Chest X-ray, PA view. Patient: 35 years old, sex F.
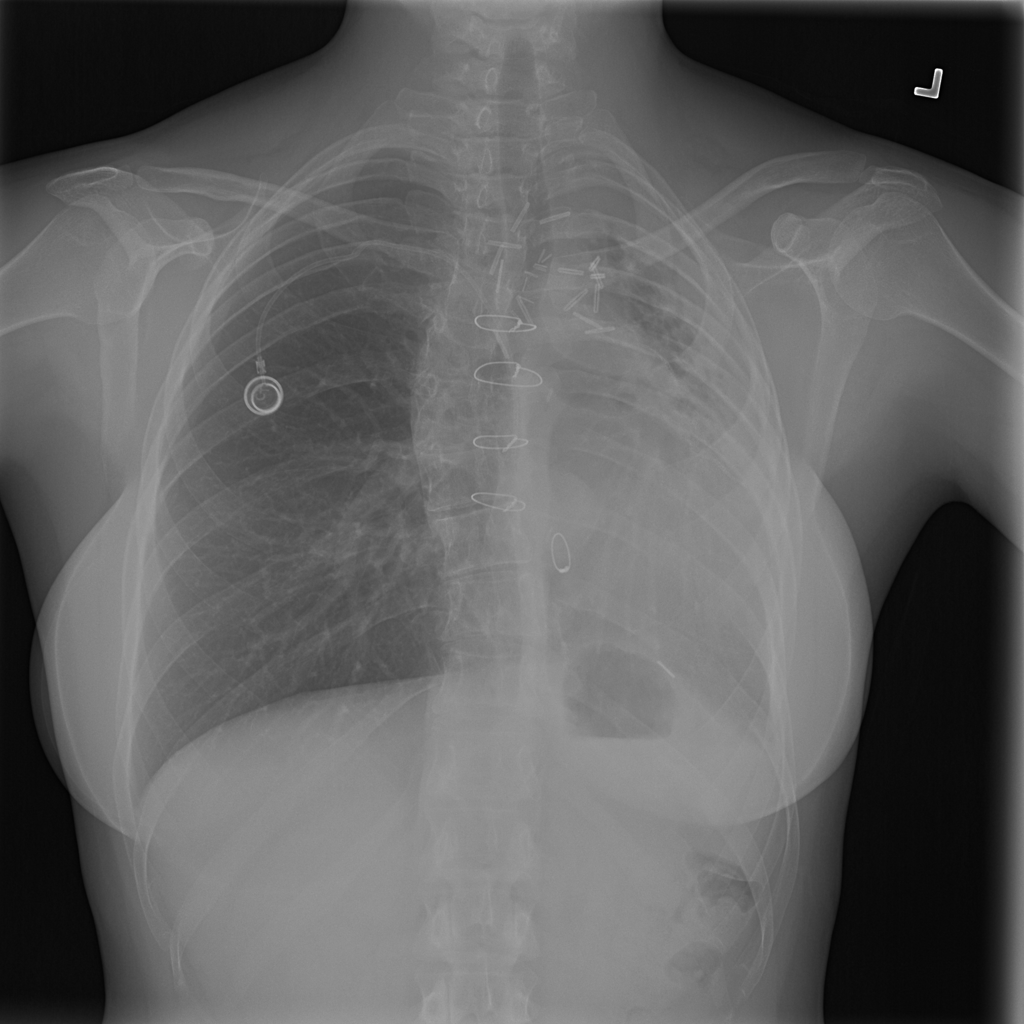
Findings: Mass, Pleural_Thickening